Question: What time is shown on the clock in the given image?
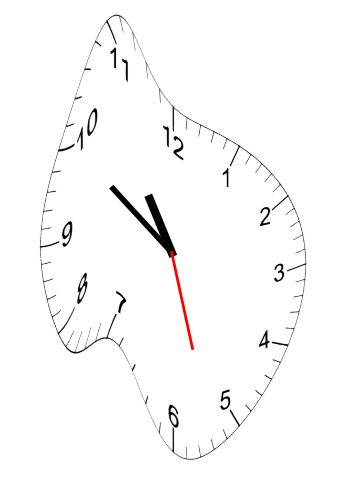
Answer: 10:50:27